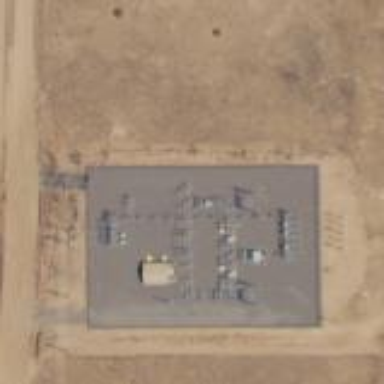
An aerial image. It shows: Power substation surrounded by fence.